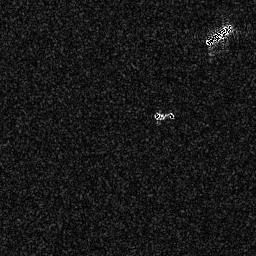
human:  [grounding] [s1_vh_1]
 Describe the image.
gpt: In the satellite image, there is  <ref>1 medium ship </ref> <box>[[79, 8, 91, 17, 0]]</box> located at top right,  <ref>1 small ship </ref> <box>[[59, 42, 67, 47, 0]]</box> located at center.